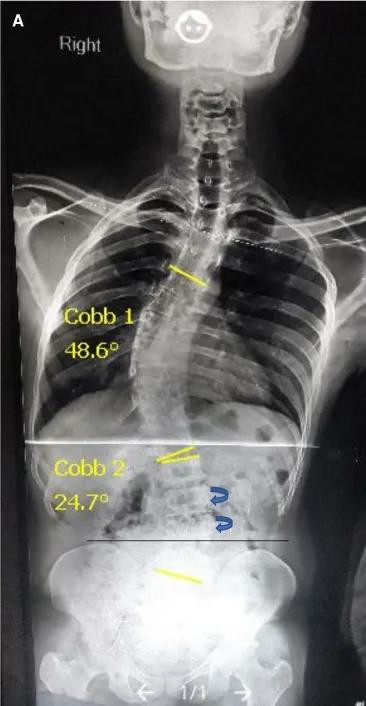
(A) Standing AP views, initial major cobb 48.6. Showing pelvic obliquity.
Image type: radiology (x_ray)